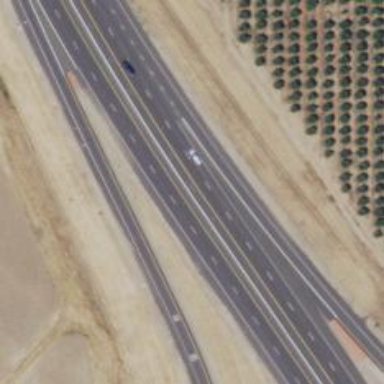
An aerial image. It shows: Expressway with asphalt surface classified as trunk highway.